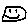
Label: smiley face